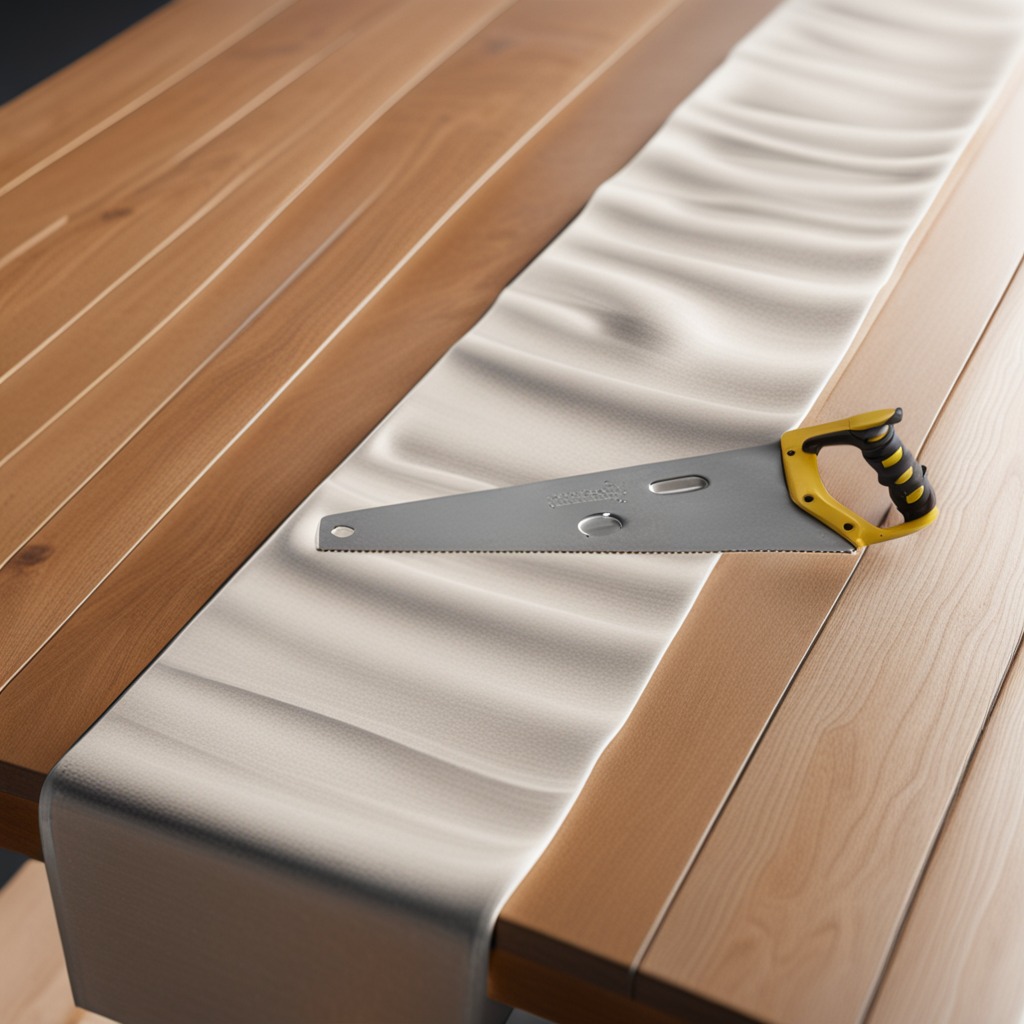
A metal saw is lying on the wooden table.